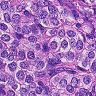
Metastatic tissue present: yes